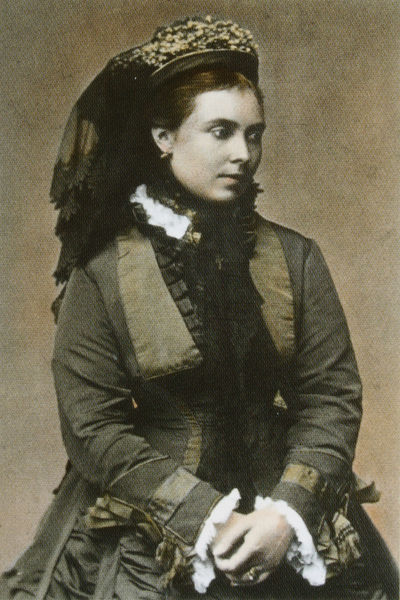
Titel: Viktoria von Preußen
Schlagwörter: blau, dunkel, hand, haut, kopf, schatten, weiß, grün, ocker, braun, frau, frisur, grau, haar, hintergrund, hut, kleid, licht, mund, nase, ohr, ohrring, profil, schwarz, stirn, blick, dame, schal, schleier, tuch, haube, malerei, mode, rock, schleife, jacke, jung, kappe, wand, augen, blass, bluse, falten, gesicht, kleidung, kragen, samt, spitze, trauer, ärmel, bildnis, hände, portrait, porträt, kalt, haare, mantel, reich, stoff, kind, ohrringe, spitzen, schleifen, diadem, england, kinn, krone, rechts, rosa, schön, seide, kopfbedeckung, taille, wangen, mieder, tüll, dunkelgrün, hellgrün, vergilbt, sepia, bordüre, gefaltet, weiblich, witwe, streng, brauen, halstuch, gesenkt, nachdenklich, rüschen, verträumt, revers, portraitt, ring, geneigt, umriss, foto, fotografie, photographie, ringe, mollig, schwarzweiß, koloriert, manschetten, kopfputz, bildniss, photo, tracht, verschränkt, abwesend, rote haare, gefaltete hände, halbprofil, portät, wohlhabend, bleich, viktorianisch, korsett, besatz, wei?, scheife, schüchtern, frauenporträt, bänder, fotographie, kopfschmuck, brau, taft, korsage, tailliert, victoria, bräunlich, queen, coloriert, daguerrotypie, hit, hochgeschlossen, passe, nasenrücken, menschette, porträtaufnahme, frühe fotografie, gefaltete, tull, koloration, seppia, witwenschleier, 1900, rote haae, löeid, nachgebessert